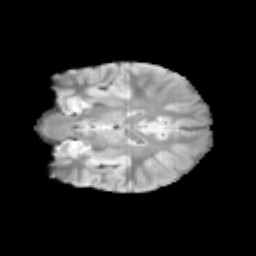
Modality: T2w
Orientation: coronal
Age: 9
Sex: male
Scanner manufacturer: siemens
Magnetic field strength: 3 T
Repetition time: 3.8 s
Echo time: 0.07 s